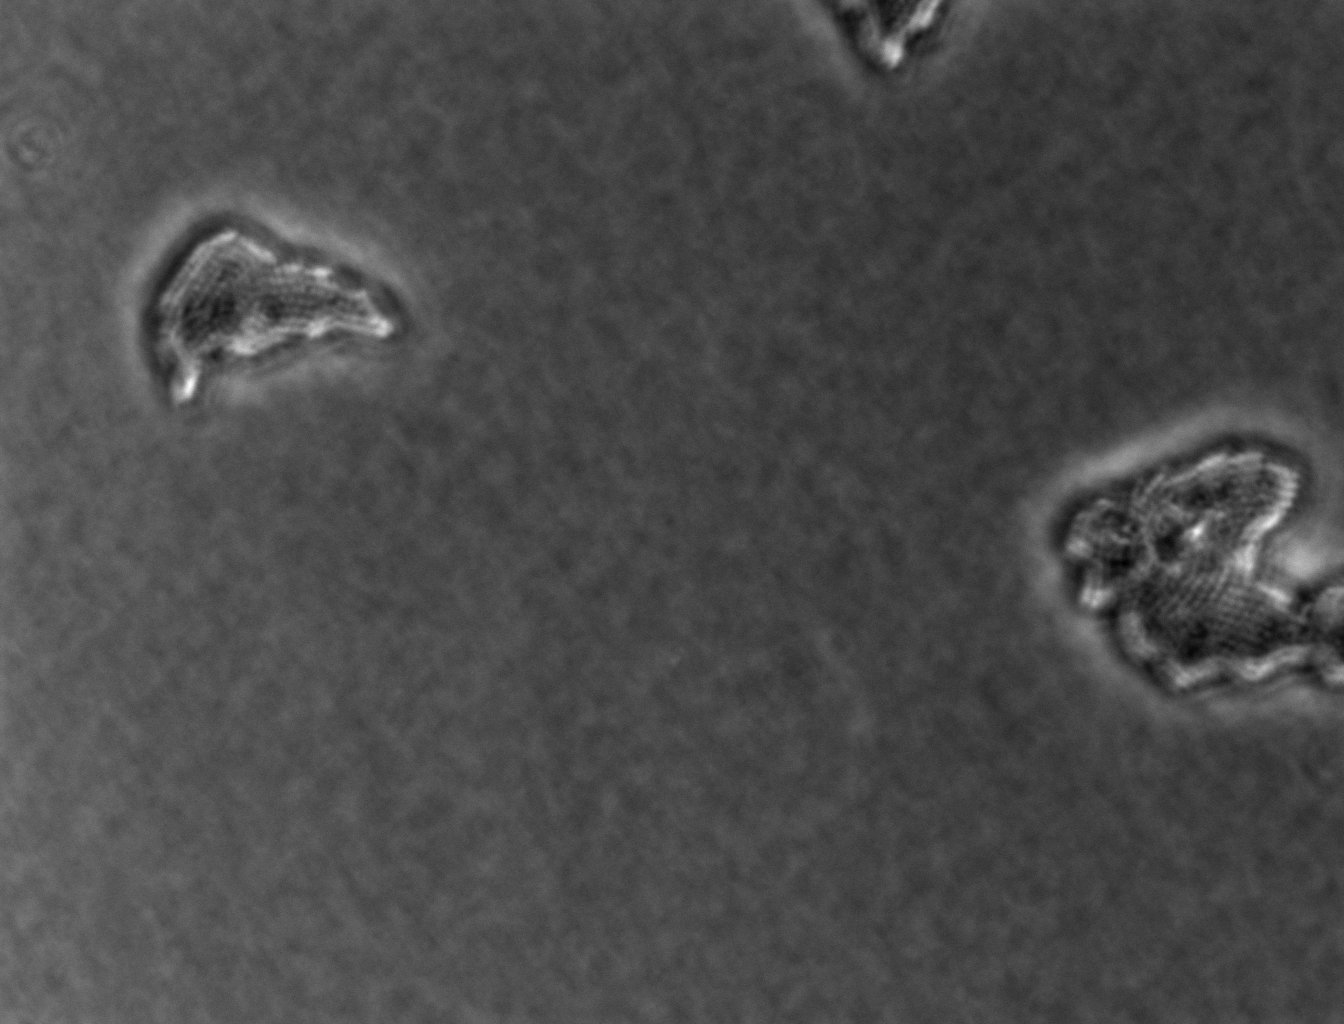
various_fewshot